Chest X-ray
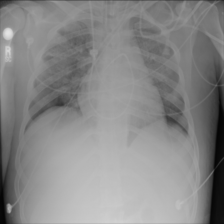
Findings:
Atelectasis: negative
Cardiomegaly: negative
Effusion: negative
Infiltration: negative
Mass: negative
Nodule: negative
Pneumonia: negative
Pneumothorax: negative
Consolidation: negative
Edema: negative
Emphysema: negative
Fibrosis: negative
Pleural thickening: negative
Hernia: negative